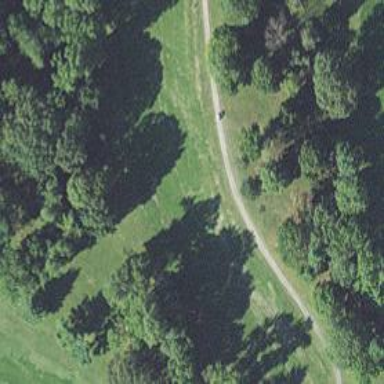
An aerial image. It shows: Golf path with asphalt surface.